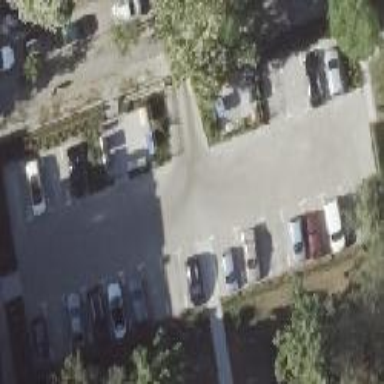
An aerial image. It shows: Parking available on the street side.